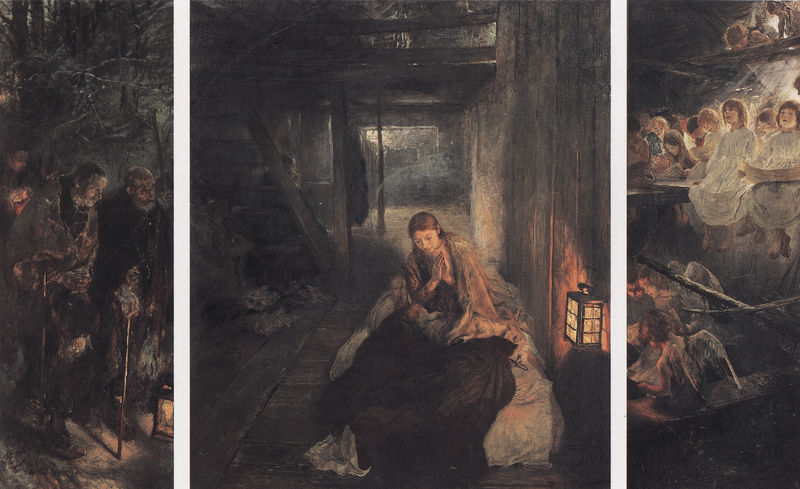
Titel: Die Heilige Nacht
Künstler: Fritz von Uhde
Standort: Dresden
Institution: Gemäldegalerie Neue Meister
Schlagwörter: akt, baum, blau, dunkel, feuer, flügel, gemälde, mann, nackt, schatten, weiß, bäume, menschen, mädchen, ocker, sitzen, braun, frau, grau, holz, lampe, laterne, laternen, licht, männer, nacht, raum, rücken, schwarz, tür, haus, rot, tier, tuch, beige, malerei, symbolismus, alt, bärte, wand, alte, bibel, falten, hände, innenraum, öl, ast, ferne, weite, gehen, hütte, boden, dunkelheit, gewand, realismus, stoff, tücher, decke, drei, innen, kind, mutter, leuchte, rosa, wald, kinder, stock, engel, bilder, naturalismus, zwei, schule, unterricht, zuschauer, knaben, heu, lila, violett, baby, dielen, empore, angst, leiter, treppe, tafel, lesen, bett, balken, stimmung, stufen, bretter, laken, matratze, wände, keller, stangen, alter, krank, moses, scheune, bayern, strahlen, jungfrau, stöcke, flur, räume, beten, gebet, puppen, altar, kleinkind, besuch, schein, öffnung, heiligenschein, dunke, singen, nimbus, christus, jesus, wanderer, weihrauch, chor, stall, gebäud, etagen, geschosse, lichtquelle, stange, anbeten, wanderstock, putten, maria, madonna, anbetung, hirten, golf, altarbild, tafelbild, spinnen, klasse, geburt, krippe, holztreppe, tryptichon, lager, weihnacht, weihnachten, schar, geschoß, tafeln, tiefenraum, geburt christi, triptychon, krakelee, scheine, balla, christuskind, tafelmalerei, bethlehem, betlehem, drei könige, heilige drei könige, holze, fügel, herberge, salbei, bollbart, giacomo balla, befremdlich, göttliches licht, heilige nacht, lken, matztatze, mürre, tripptichon, 19. jahrhundert, 3 bilder, christkindel, frau engel, gebirt, kindet, einsam, weben#